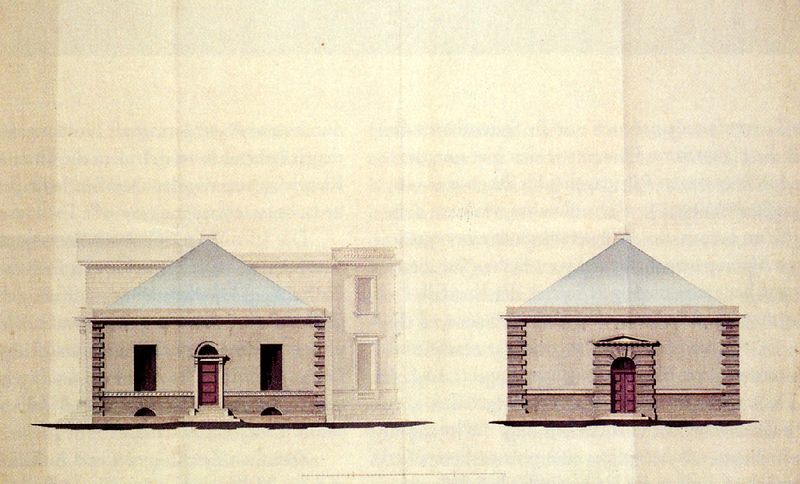
Titel: Haseldorf, Zeichnung für die Gartenfassade und Giebelfronten
Künstler: Christian Frederik Hansen
Schlagwörter: blau, fenster, grau, skizze, tür, zeichnung, dach, haus, rot, architektur, barock, stein, häuser, frontal, papier, ansicht, fassade, fassaden, türen, giebel, violett, treppe, detail, stufen, tor, eingang, eingänge, violette, schlicht, seite, entwurf, tore, putz, plan, ansichten, stiegen, stiege, zeichnunh